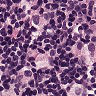
Metastatic tissue present: yes